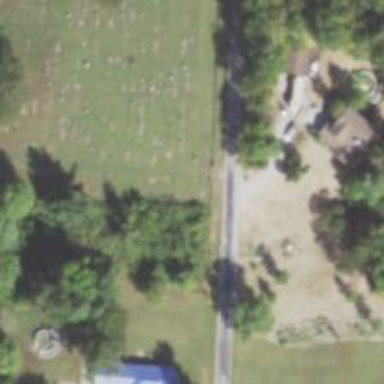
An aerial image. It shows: Cemetery.